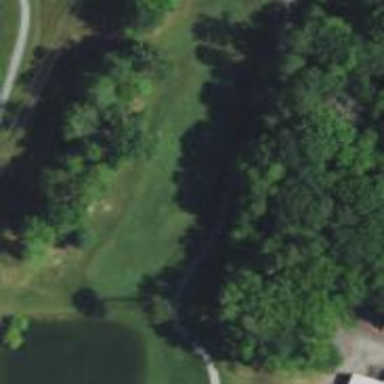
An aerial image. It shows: Golf fairway surrounded by grass.